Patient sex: M
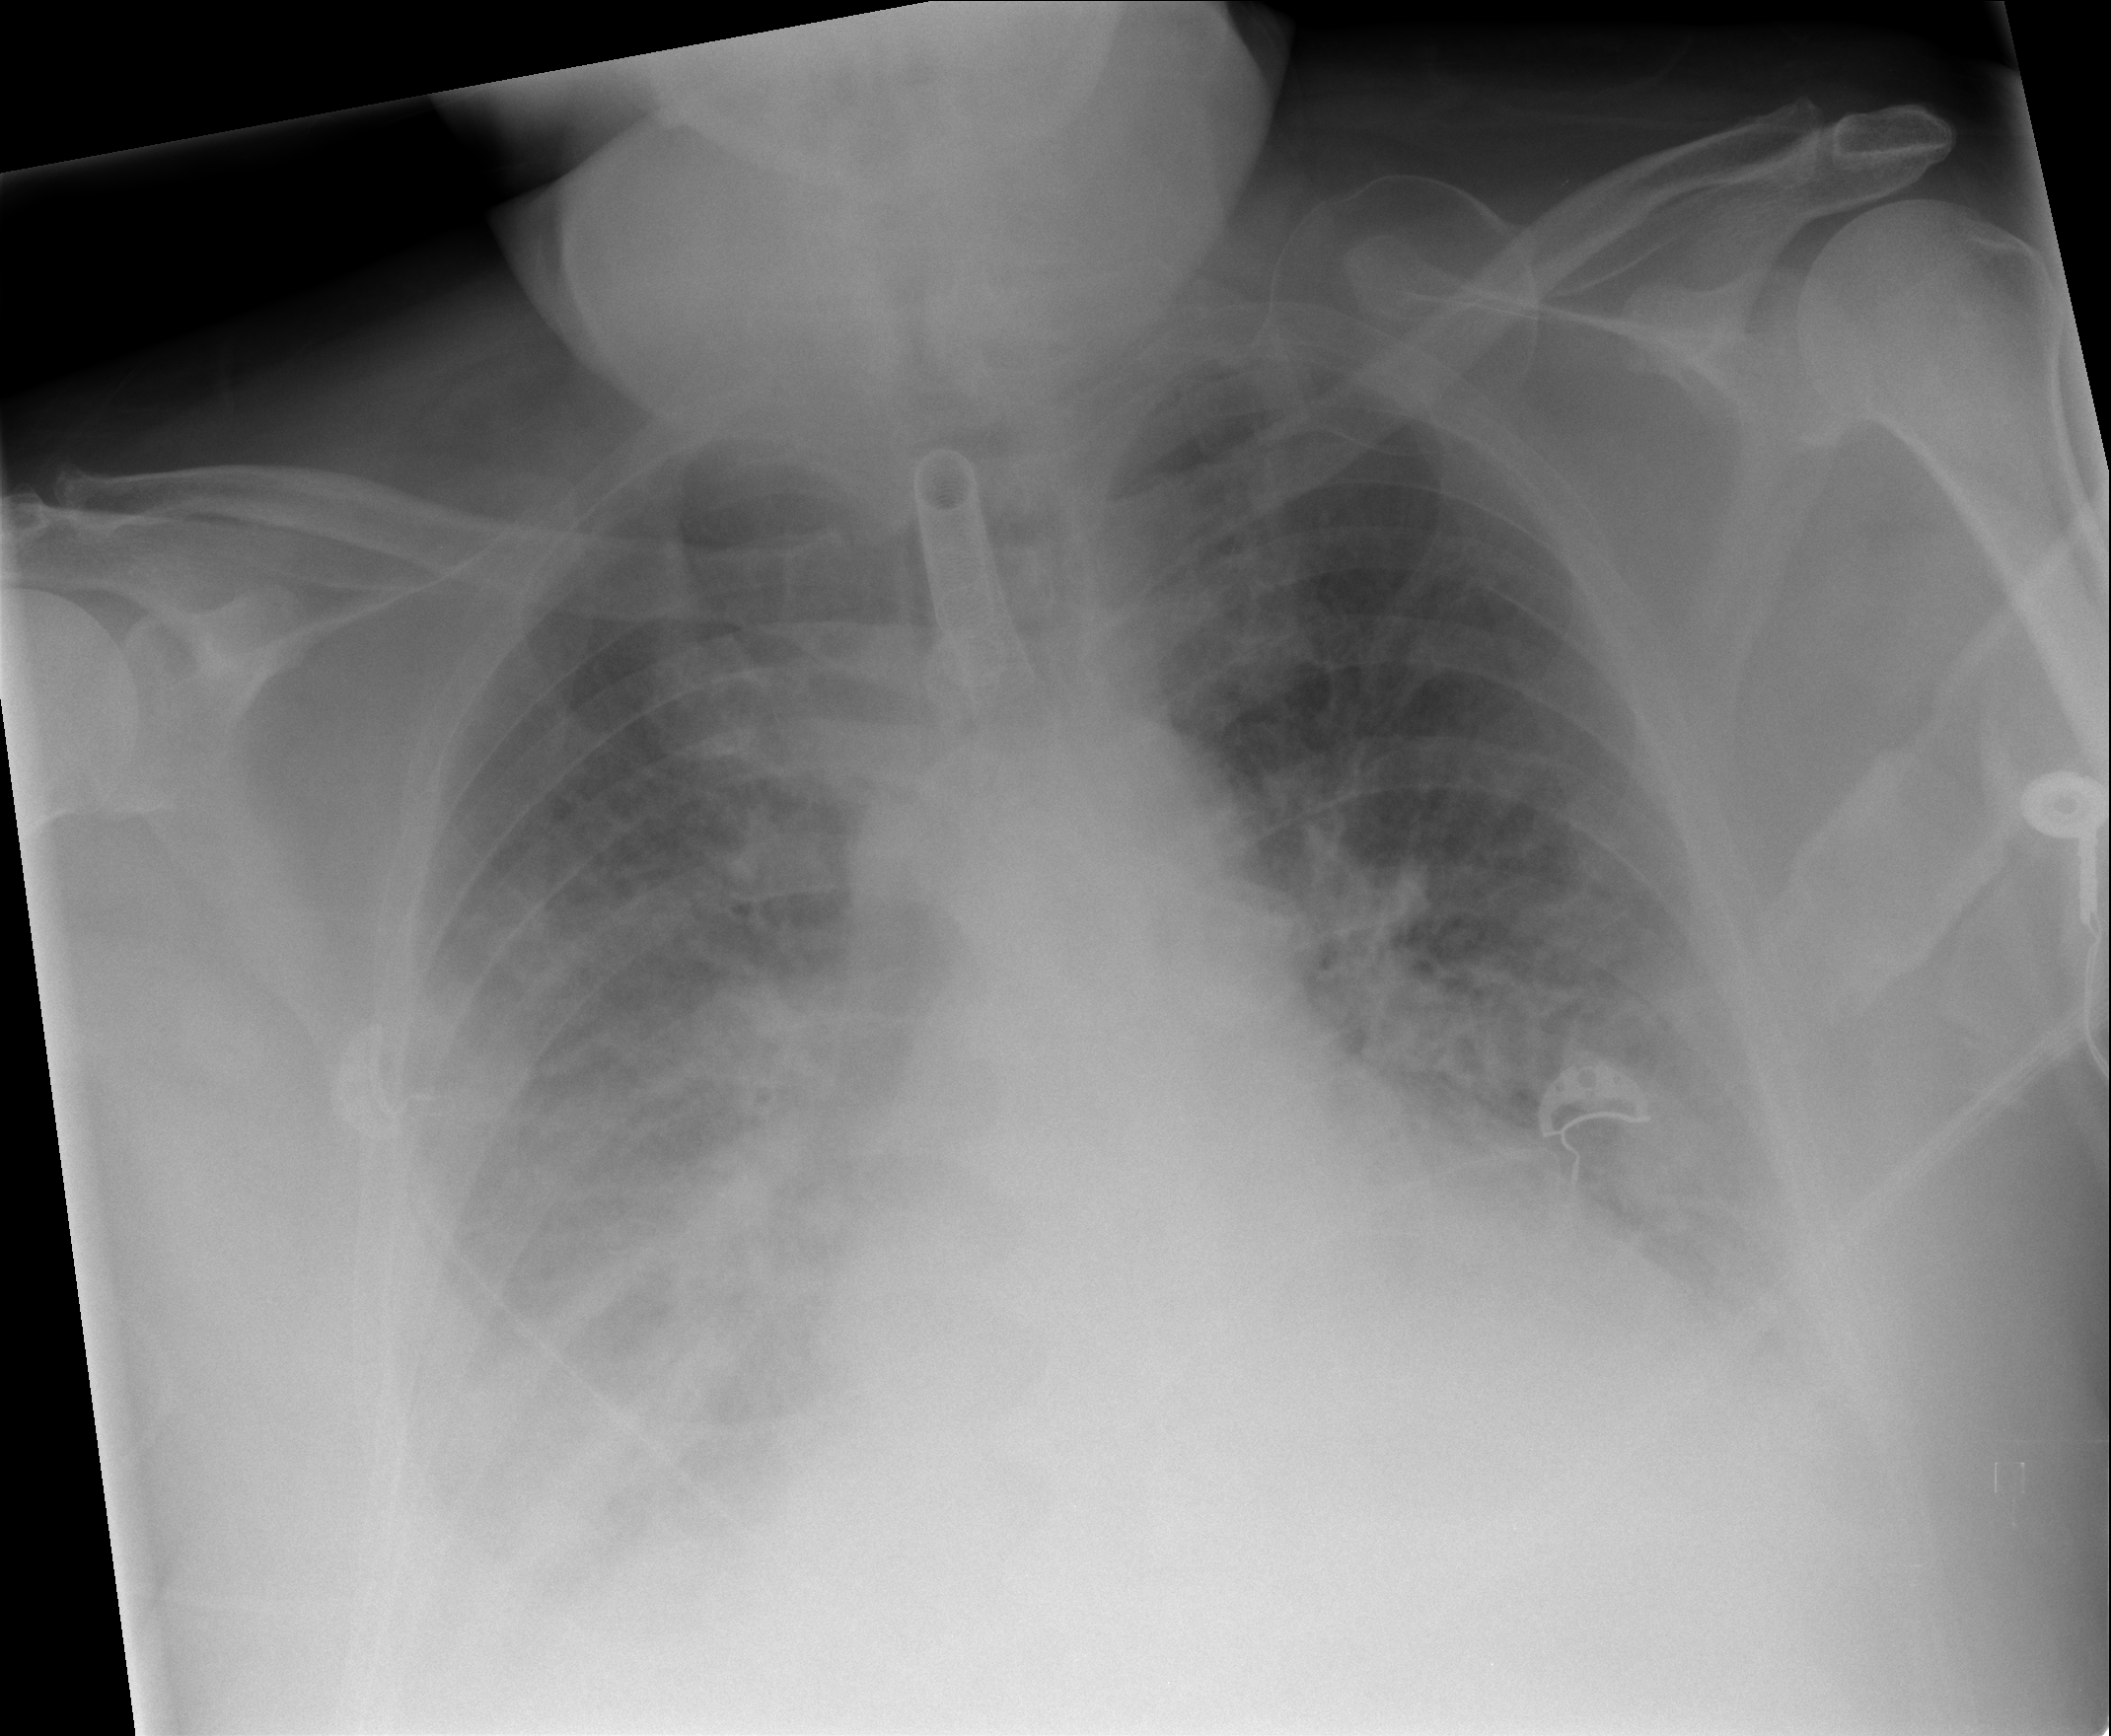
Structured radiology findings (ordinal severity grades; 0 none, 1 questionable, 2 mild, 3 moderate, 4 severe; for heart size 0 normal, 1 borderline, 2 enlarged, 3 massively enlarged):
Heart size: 2
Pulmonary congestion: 3
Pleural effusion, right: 3
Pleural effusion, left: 2
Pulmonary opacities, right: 2
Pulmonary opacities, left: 2
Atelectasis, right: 3
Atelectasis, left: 3